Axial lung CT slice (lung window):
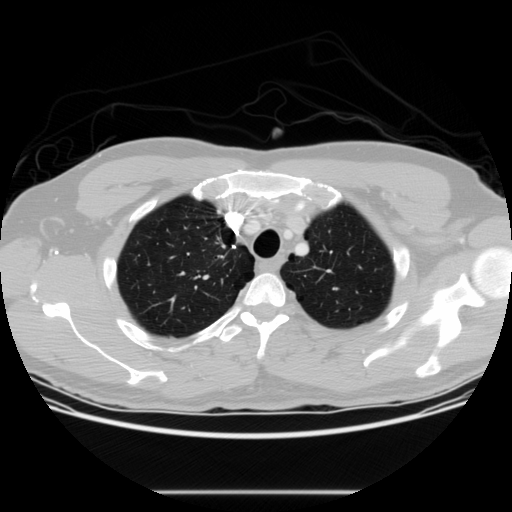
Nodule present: no